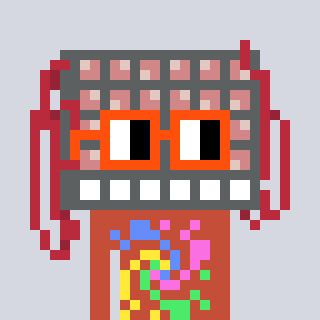
a pixel art character with square orange glasses, a turing-shaped head and a rust-colored body on a cool background